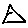
Label: triangle